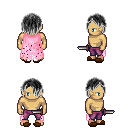
a pixel art fantasy rpg character, male body template, human, tanned skin, pink tattered cape, magenta pants, gray bangs hairstyle, brown slippers, dagger, four views (front, back, left, right), 2x2 character sprite sheet, small pixel art, hard edges, no anti-aliasing